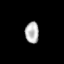
Tissue: lung
Cell type: Epithelial cells
Senescence score: 0.1877
Nuclear area (px): 288
Mean DAPI intensity: 182.694